Question: For the life of my I'm trying for weeks for Teamcity to run the MSTests I have in my a unit test project which is part of the solution I'm building but I've failed.
Below I list the various combinations of settings I've tried and their outcomes.
The best I've got is I can go as far as getting Teamcity to know something about my tests but it can't find them. I have <URL> but all of which have two outcomes.
Here is the MSTests settings screen for reference:

If I specify a relative path to the .vsmdi file then I get :
'''
[Step 7/7] Starting: C:\TeamCityuildAgent\plugins\dotnetPluginin\JetBrains.BuildServer.NUnitLauncher.exe #TeamCityImplicit
[18:00:13][Step 7/7] in directory: C:\TeamCityuildAgent\workcaf6e77ce7b0d2a
[18:00:14][Step 7/7] Microsoft (R) Test Execution Command Line Tool Version 12.0.21005.1
[18:00:14][Step 7/7] Copyright (c) Microsoft Corporation. All rights reserved.
[18:00:14][Step 7/7]
[18:00:14][Step 7/7] Loading C:\TeamCityuildAgent\workcaf6e77ce7b0d2a\XXXX.Engine\XXXX.Engine.vsmdi...
[18:00:16][Step 7/7] Starting execution...
[18:00:16][Step 7/7] Test Check_blah_blah cannot be found.
[18:00:16][Step 7/7] Test blah_blah2 cannot be found.
[18:00:16][Step 7/7] No tests to execute.
[18:00:16][Step 7/7] Process exited with code 0
'''
etc. So what tests there are, but can't run them! :(
Other solutions from the interwebs like (1) Doing an MSBuild step for the unit tests project, (2) Specifying the path to the .testsettings file (3) Specifying only the assemblies list (4) Putting my own value for the path to mstest.exe instead of the teamcity env variable. (5) Creating a test list and specifying it ... etc They all result in this outcome:
'''
[Step 4/4] Starting: C:\TeamCityuildAgent\plugins\dotnetPluginin\JetBrains.BuildServer.NUnitLauncher.exe #TeamCityImplicit
[17:54:50][Step 4/4] in directory: C:\TeamCityuildAgent\work\ccf38e24ca82b24
[17:54:58][Step 4/4] No assemblies, run configuration and test metadata were found (THIS LINE VARIES BASED ON MY SETTINGS BUT the rest is the same)
[17:55:01][Step 4/4] Microsoft (R) Test Execution Command Line Tool Version 10.0.30319.1
[17:55:01][Step 4/4] Copyright (c) Microsoft Corporation. All rights reserved.
[17:55:01][Step 4/4]
[17:55:01][Step 4/4] Please specify tests to run, or specify the /publish switch to publish results.
[17:55:01][Step 4/4] For switch syntax, type "MSTest /help"
[17:55:01][Step 4/4] Process exited with code 1
[17:55:01][Step 4/4] Step RunTests (MSTest) failed
'''
How is this thing supposed to be configured? Is there something blatant I'm missing? Or perhaps something silly?
Please help!
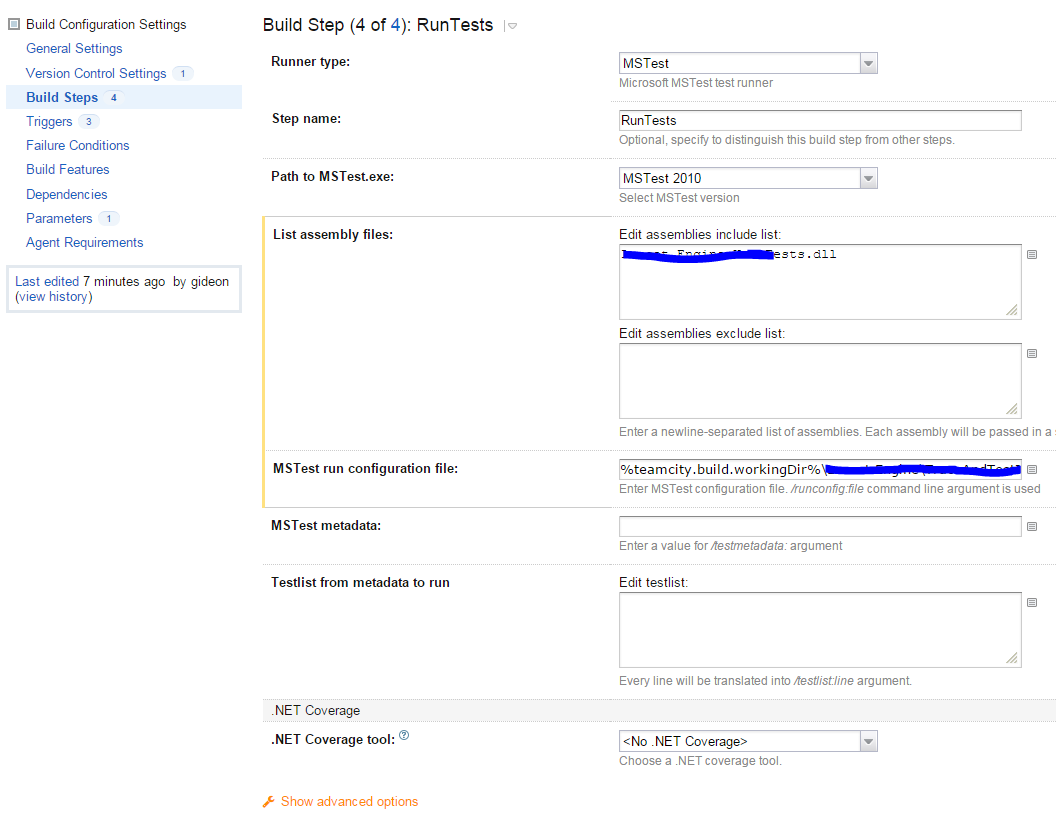
Answer: I think your problem is probably the path to the dlls containing the tests. you have the dll specified at the root, which means its expected to be found in the checkout directory. If you are building the dll's on TC then this is unlikely. We have the test set up like this:

so we are telling TC to look in all subdirectories of the current config directory for any test dlls. We don't use .vsmdi files to list the tests so I'm not sure if this will work, but that's what I'd try first